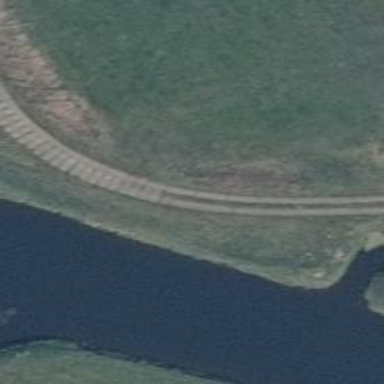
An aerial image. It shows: Track with Grade1 concrete lanes.